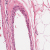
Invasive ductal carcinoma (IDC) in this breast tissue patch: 0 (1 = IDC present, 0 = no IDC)